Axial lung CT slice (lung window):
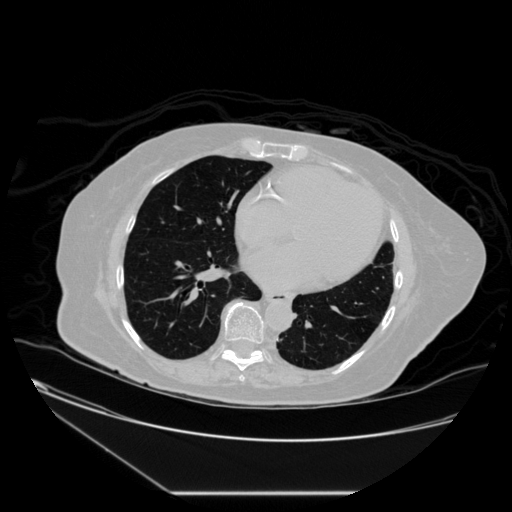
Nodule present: no